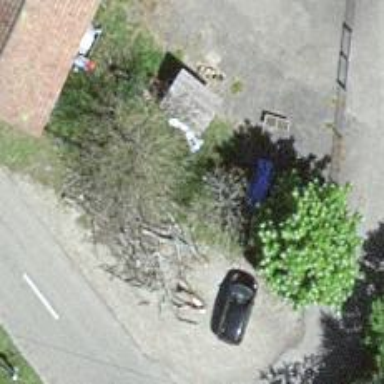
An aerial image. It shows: Beautiful tree in nature.